Interaction volume radius: 5 \u00c5
Interaction volume height: 10 \u00c5
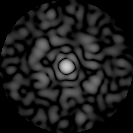
Disorder parameter: 0.8391